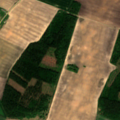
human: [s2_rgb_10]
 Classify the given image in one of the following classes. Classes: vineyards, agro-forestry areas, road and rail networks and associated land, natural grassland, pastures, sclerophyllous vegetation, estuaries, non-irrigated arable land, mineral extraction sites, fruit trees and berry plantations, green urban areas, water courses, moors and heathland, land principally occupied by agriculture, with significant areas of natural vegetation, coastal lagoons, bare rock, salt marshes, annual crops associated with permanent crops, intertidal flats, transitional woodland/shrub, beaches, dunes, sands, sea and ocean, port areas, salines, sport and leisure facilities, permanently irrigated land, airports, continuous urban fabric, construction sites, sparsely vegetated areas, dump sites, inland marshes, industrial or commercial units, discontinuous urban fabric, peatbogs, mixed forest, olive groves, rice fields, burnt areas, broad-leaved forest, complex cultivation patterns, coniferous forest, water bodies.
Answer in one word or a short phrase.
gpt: non-irrigated arable land, complex cultivation patterns, broad-leaved forest, coniferous forest